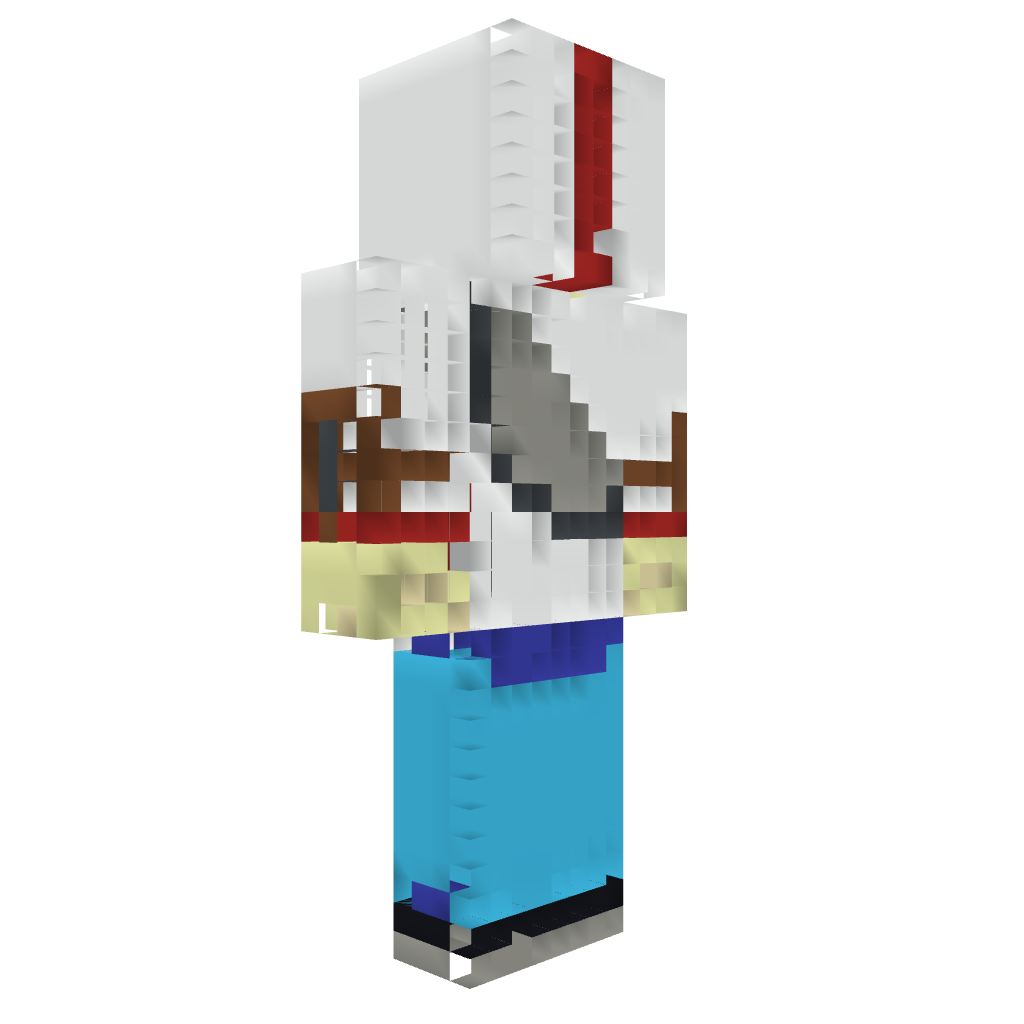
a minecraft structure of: Desmond Miles Statue